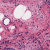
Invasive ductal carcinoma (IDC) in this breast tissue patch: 1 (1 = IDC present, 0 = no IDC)